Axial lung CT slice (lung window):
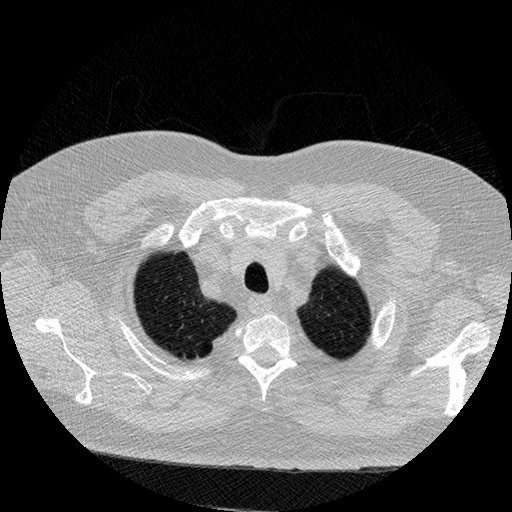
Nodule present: no